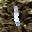
Label: 1